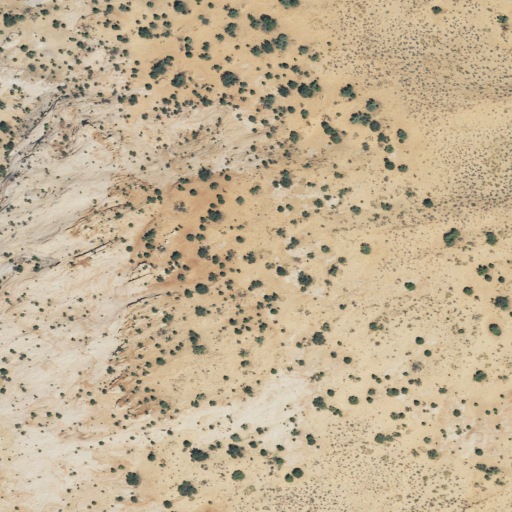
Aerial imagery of bench in Utah named Brigham Tea Bench containing shrub, barren land, and grassland